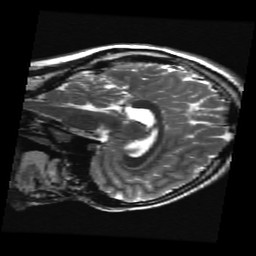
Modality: T2w
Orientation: sagittal
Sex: female
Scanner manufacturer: ge
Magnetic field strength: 3 T
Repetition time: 5 s
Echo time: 0.101 s